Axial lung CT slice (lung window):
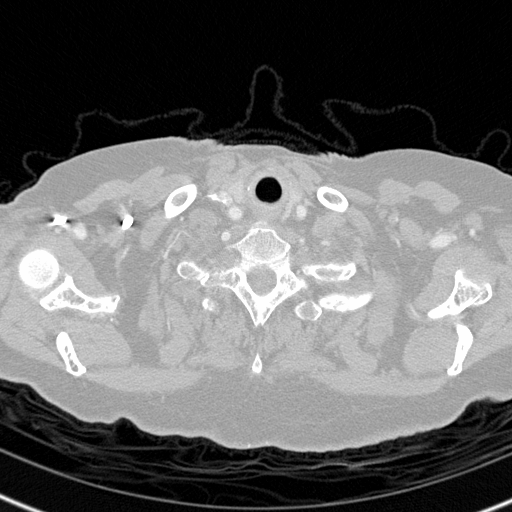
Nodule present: no